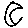
Label: moon